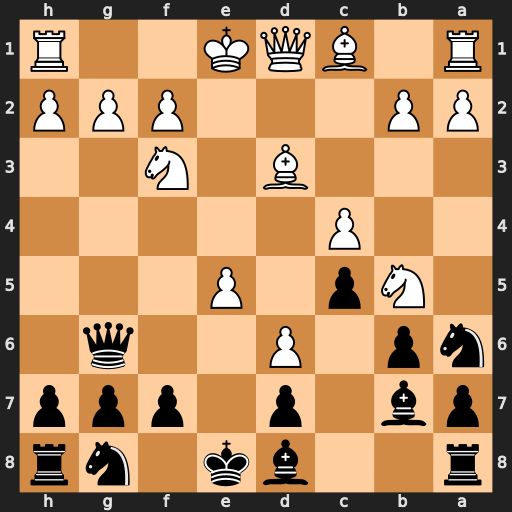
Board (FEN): r2bk1nr/pb1p1ppp/np1P2q1/1Np1P3/2P5/3B1N2/PP3PPP/R1BQK2R
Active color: b
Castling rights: KQkq
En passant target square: -
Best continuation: Qxg2 Rg1 Qxf3 Qxf3 Bxf3